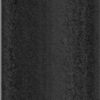
Label: dusty